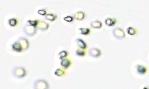
Label: Phaeocystis